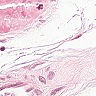
Metastatic tissue present: no